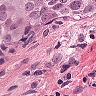
Metastatic tissue present: yes